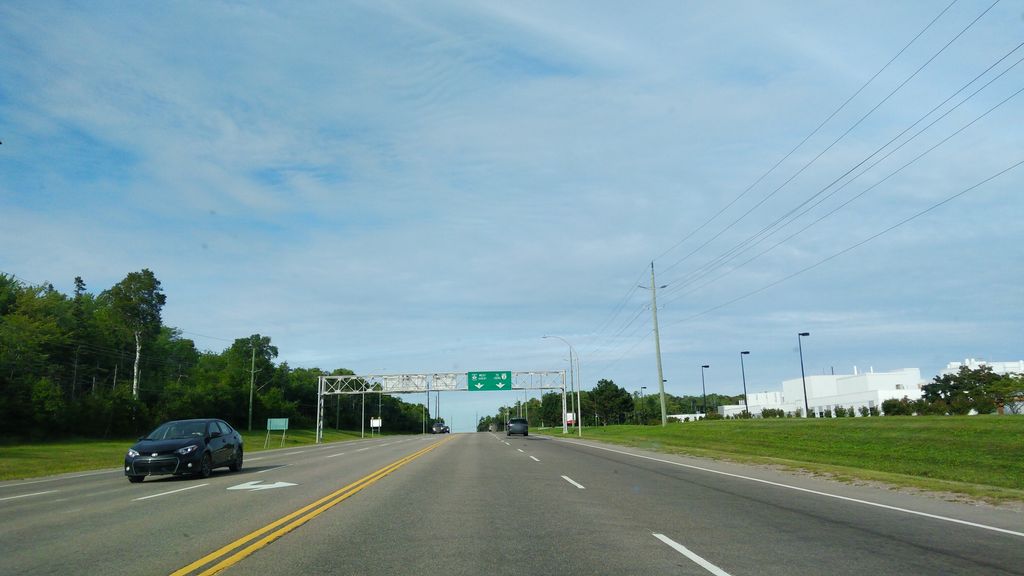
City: charlottetown